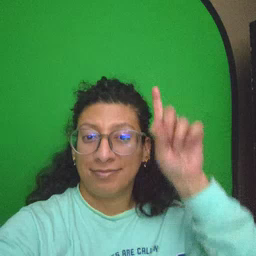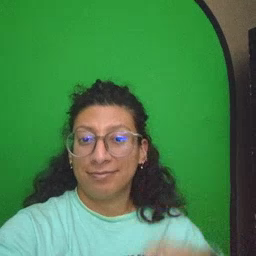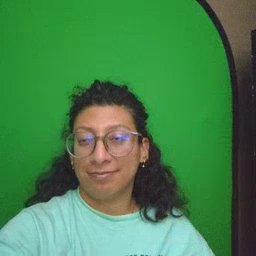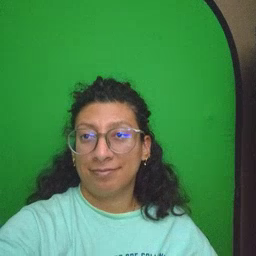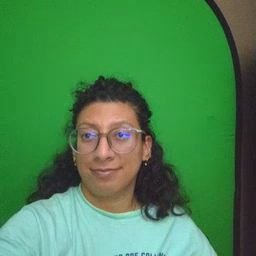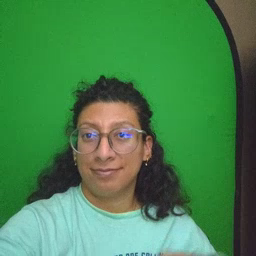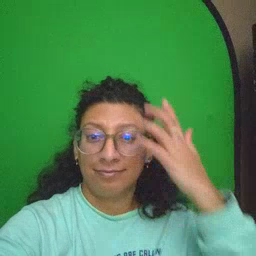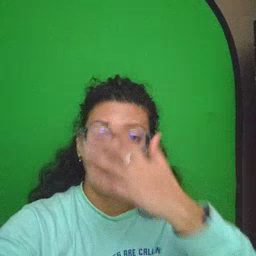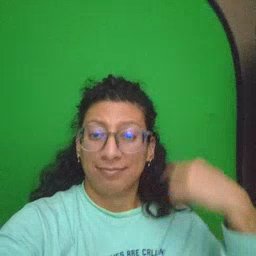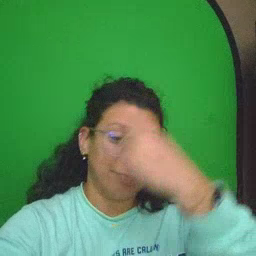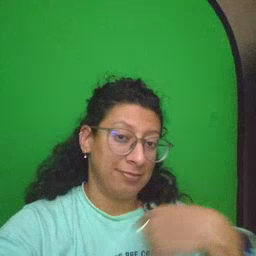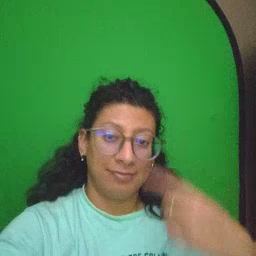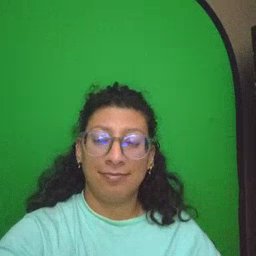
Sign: face